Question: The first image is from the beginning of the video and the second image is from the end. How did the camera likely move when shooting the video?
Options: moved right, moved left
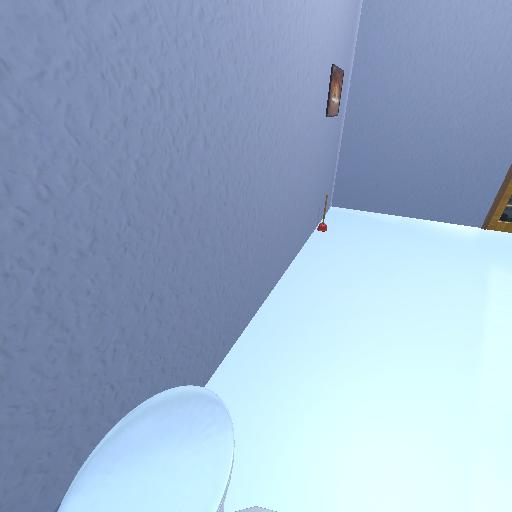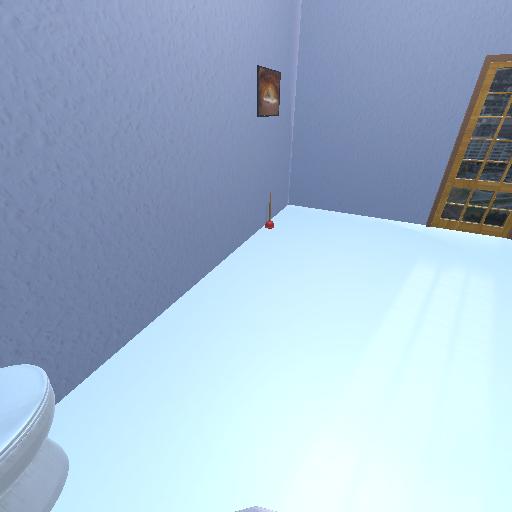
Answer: moved right